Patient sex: M
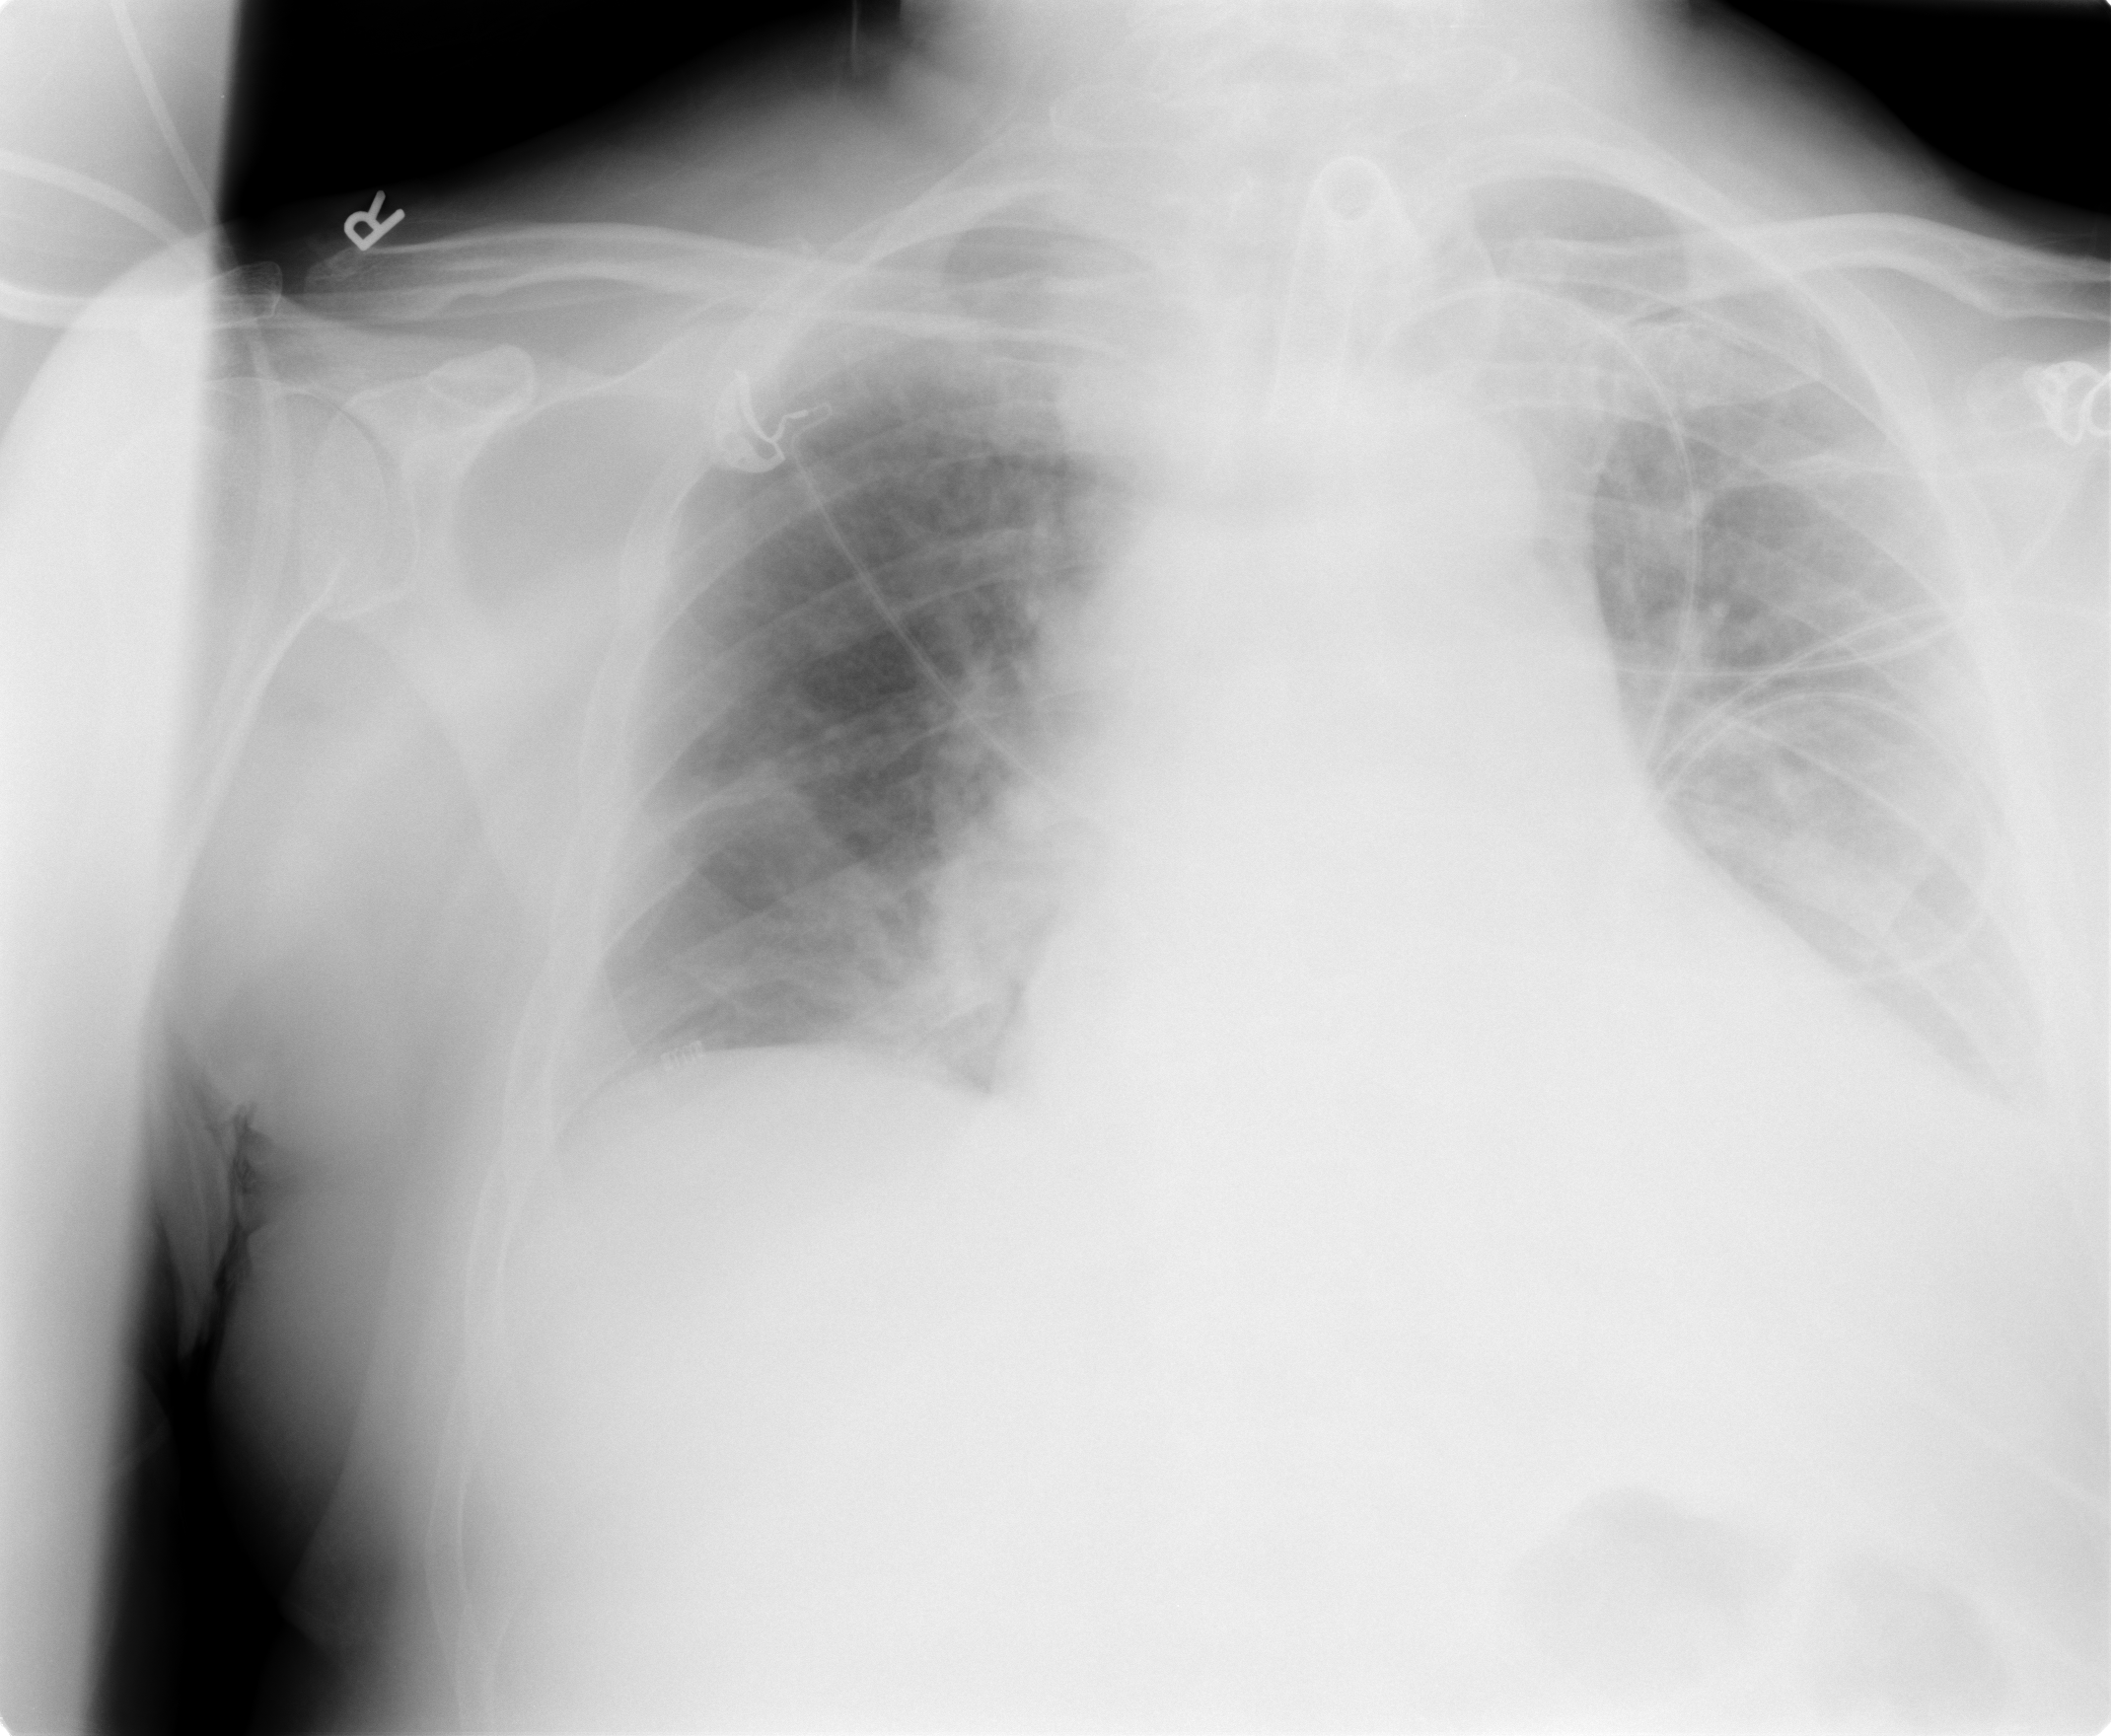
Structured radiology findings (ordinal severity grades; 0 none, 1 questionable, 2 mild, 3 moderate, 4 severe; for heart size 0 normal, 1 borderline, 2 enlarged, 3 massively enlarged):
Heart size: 2
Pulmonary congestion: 2
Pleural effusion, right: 0
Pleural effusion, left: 1
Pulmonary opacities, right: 0
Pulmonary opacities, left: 0
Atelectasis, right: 1
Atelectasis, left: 1